Question: Is there a way in Eclipse to show the methods in a drop down on top of your screen? Like they do in visual studio.

I know I can press Ctrl-O
I just find the visual studio way handy.
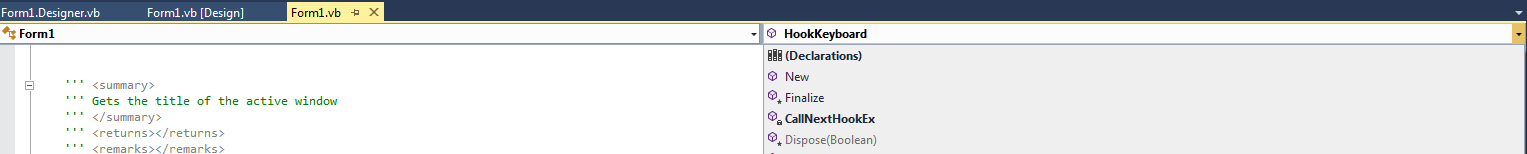
Answer: will bring up the Breadcrumb, which might be close to what you're looking for. If you click the arrow icons you'll get dropdowns for the packages, classes or methods.